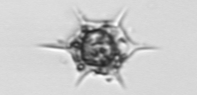
Label: Dictyocha